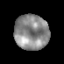
Tissue: prostate
Cell type: Myeloid cells
Senescence score: 0.3465
Nuclear area (px): 1168
Mean DAPI intensity: 139.298